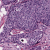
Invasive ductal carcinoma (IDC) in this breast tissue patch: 0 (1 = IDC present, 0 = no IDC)